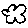
Label: cloud